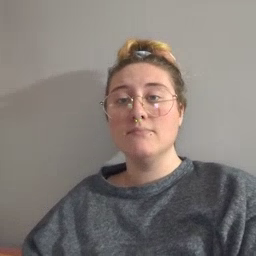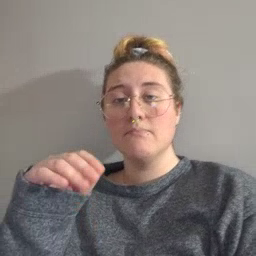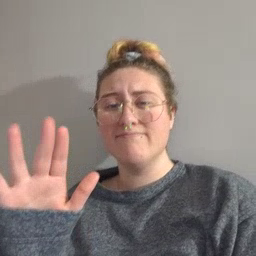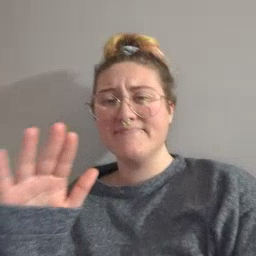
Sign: sun